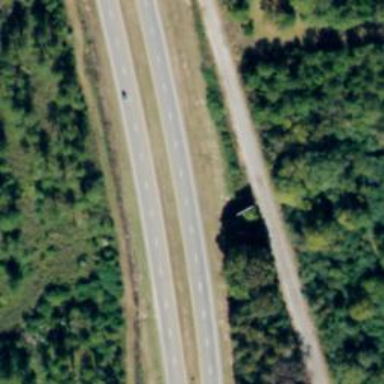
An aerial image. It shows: Expressway with dual carriageway. The highway has asphalt surface.